Question: I am struggling with some plots in R. At the moment I am running R version:
R version 3.2.0 (2015-04-16)
Platform: i386-w64-mingw32/i386 (32-bit)
Running under: Windows 7 (build 7601) Service Pack 1
I really hope someone can give me some advise on how to set my x-axis to meet the y-axis at 0. I am using 'lattice' to create a 'barchart' with error-bars created using a standard deviation values but it seems that the x-axis won't start at 0 while intersecting the y-axis.
As you can see from here:

I am using this dataset "order":
'''
Order Area Count Stdev
order1 Area 1 224122 37263.35097
order2 Area 1 2091 <PHONE>
order3 Area 1 45867 <PHONE>
order4 Area 1 32816 <PHONE>
order1 Area 2 71548 <PHONE>
order2 Area 2 309 24.74873734
order3 Area 2 22564 <PHONE>
order4 Area 2 10686 <PHONE>
'''
And a friend helped me to have this code working:
'''
#it is better to prepare the prepanel before with all the setting
prepanel=function(y, Stdev, subscripts=subscripts, ...){
uy <- as.numeric(y+Stdev[subscripts])#upper y so max value for error bar
ly <- as.numeric(y-Stdev[subscripts])#lower y so min value for error bar
list(ylim=range(y,uy,ly, finite=TRUE))
}
panel.err=function(x, y, subscripts, groups, Stdev, box.ratio, ...){
d <- 1/(nlevels(groups)+nlevels(groups)/box.ratio)
g <- (as.numeric(groups[subscripts])-1); g <- (g-median(g))*d
panel.arrows(as.numeric(x)+g,y-Stdev[subscripts], as.numeric(x)+g, y+Stdev[subscripts],
code=3,angle=90, length=0.025)
}
barchart(Count~Order,#tells it what x and y are for the plot
groups=Area,#tells it the subdivision in x
data=order,#tells it where to get the info from
Stdev=order$Stdev,
auto.key=list(points=FALSE,rectangles=TRUE,columns=2, title="Area",cex.title=1),#adds the key how to spread the legend and the title of it
main="Order per Area", #this create the title of the graph
#scales=list(x=list(rot=0))), #rotate the x-axis labels
par.settings=list(superpose.polygon=list(col=grey.colors(2))),
prepanel=prepanel,
panel=function(x, y, subscripts, groups, Stdev, box.ratio, ...){
panel.barchart(x, y, subscripts=subscripts,
groups=groups, box.ratio=box.ratio, ...)
panel.err(x, y, subscripts=subscripts,
groups=groups, box.ratio=box.ratio, Stdev=order$Stdev)
}
)
'''
I have tried to set 'xaxs='i'' and 'yaxs='i'' or even set 'xlim=(0,)' but it won't do the trick, so I was wondering if anyone have any idea on how to sort it.
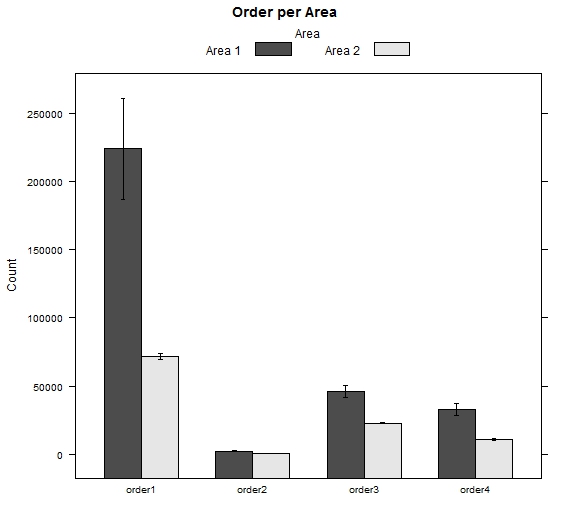
Answer: Yes, 'yaxs' doesn't work in 'lattice'. See <URL> for how it is handled.
However, I got this to work by skipping the 'prepanel' and calculating the 'ylim' directly in the 'barchart' call.
'''
library(lattice)
order=data.frame(Order=rep(paste0("order",1:4),times=2),
Area=rep(paste0("Area ",1:2),each=4),
Count=c(224122,2091,45867,32816,71548,309,22564,10686),
Stdev=c(37263,253,4450,4563,2046,25,315,987))
panel.err=function(x, y, subscripts, groups, Stdev, box.ratio, ...){
d <- 1/(nlevels(groups)+nlevels(groups)/box.ratio)
g <- (as.numeric(groups[subscripts])-1); g <- (g-median(g))*d
panel.arrows(as.numeric(x)+g,y-Stdev[subscripts], as.numeric(x)+g, y+Stdev[subscripts],
code=3,angle=90, length=0.025)
}
barchart(Count~Order,#tells it what x and y are for the plot
groups=Area,#tells it the subdivision in x
data=order,#tells it where to get the info from
Stdev=order$Stdev,
auto.key=list(points=FALSE,rectangles=TRUE,columns=2, title="Area",cex.title=1),#adds the key how to spread the legend and the title of it
main="Order per Area", #this create the title of the graph
#scales=list(x=list(rot=0))), #rotate the x-axis labels
par.settings=list(superpose.polygon=list(col=grey.colors(2))),
ylim=c(0,max(order$Count+order$Stdev)*1.04),
panel=function(x, y, subscripts, groups, Stdev, box.ratio, ...){
panel.barchart(x, y, subscripts=subscripts,
groups=groups, box.ratio=box.ratio, ...)
panel.err(x, y, subscripts=subscripts,
groups=groups, box.ratio=box.ratio, Stdev=order$Stdev)
}
)
'''
I added 4% to the top limit so the error bar doesn't fall on the bounding box. I used zero for the lower limit rather than some other minimum value in the data since that is more appropriate for bar charts.